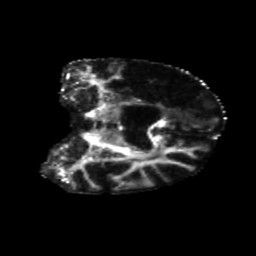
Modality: FA
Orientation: coronal
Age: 68
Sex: male
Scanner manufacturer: siemens
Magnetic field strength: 3 T
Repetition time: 5.25 s
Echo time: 0.08 s